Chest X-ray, PA view. Patient: 46 years old, sex F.
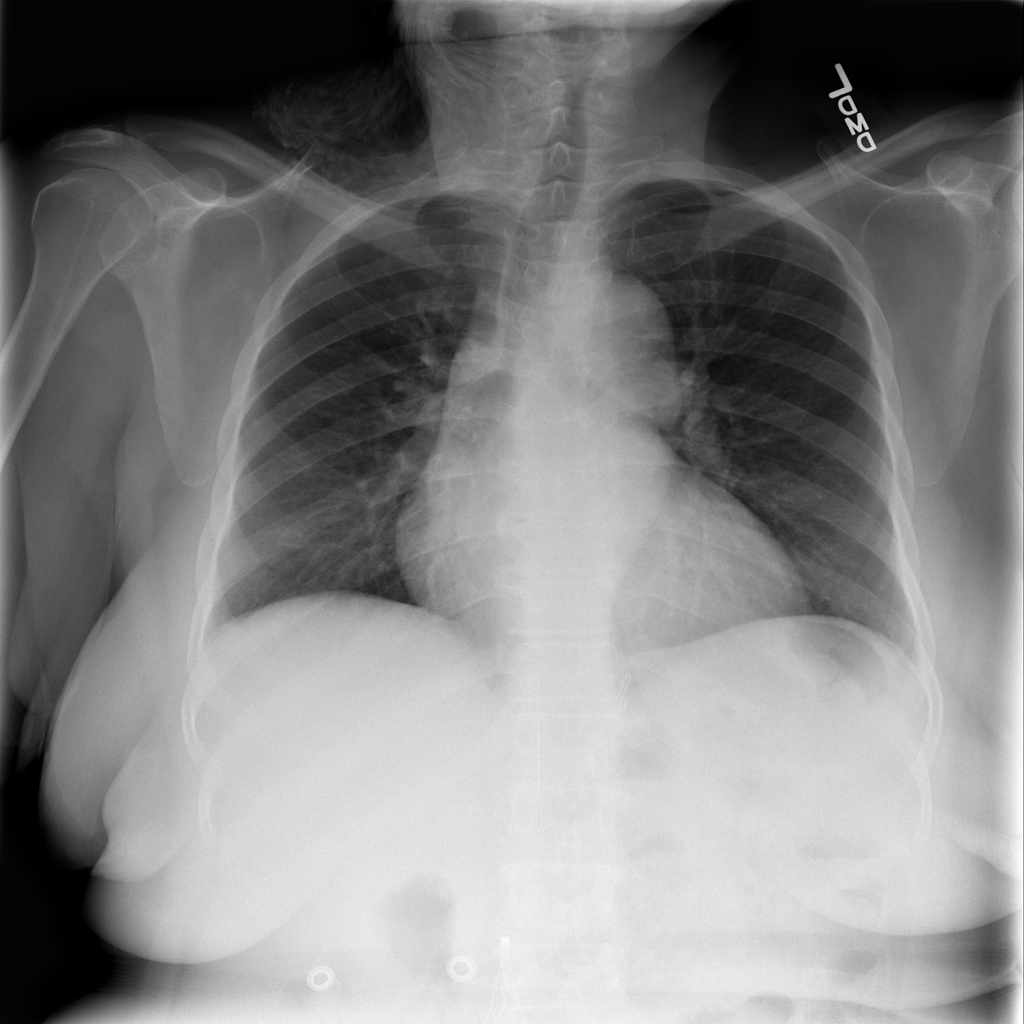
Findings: Infiltration